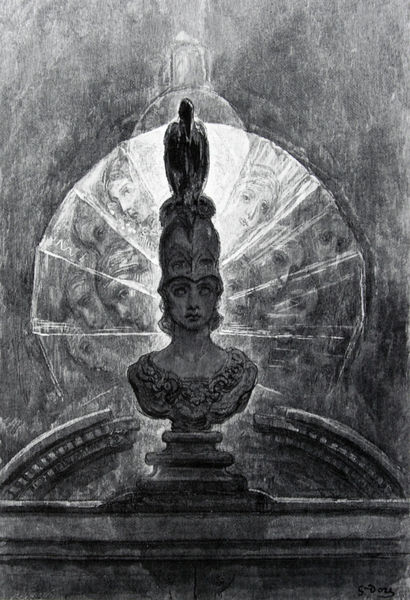
Titel: 'Purched upon a bust of Pallas...'
Künstler: R.-G. Tietze
Standort: Paris
Institution: Bibliothèque Nationale
Schlagwörter: kopf, frau, licht, gesichter, wand, augen, stein, kreis, bogen, büste, strahlen, helm, koöpfe